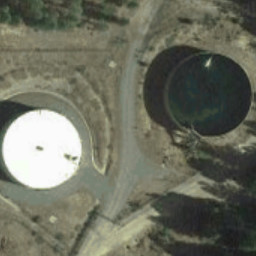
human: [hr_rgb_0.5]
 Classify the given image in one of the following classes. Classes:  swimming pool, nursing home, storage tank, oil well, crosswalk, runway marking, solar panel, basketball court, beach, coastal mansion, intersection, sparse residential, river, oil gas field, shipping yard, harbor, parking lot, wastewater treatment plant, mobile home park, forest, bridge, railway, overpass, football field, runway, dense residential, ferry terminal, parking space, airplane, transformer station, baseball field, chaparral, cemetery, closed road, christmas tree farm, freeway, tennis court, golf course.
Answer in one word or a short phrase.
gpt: storage tank